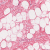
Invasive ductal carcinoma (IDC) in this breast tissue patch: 0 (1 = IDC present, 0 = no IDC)